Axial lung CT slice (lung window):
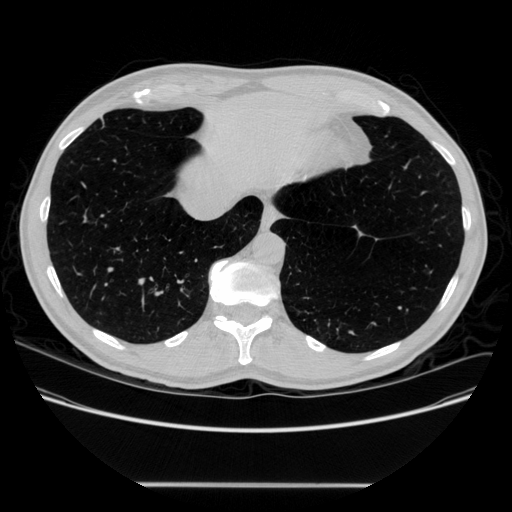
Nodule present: no